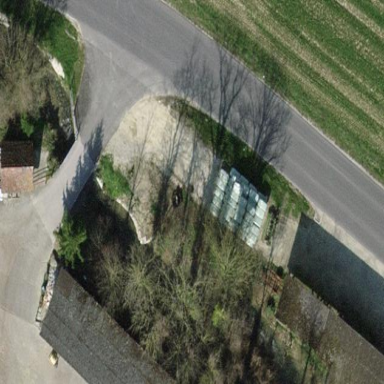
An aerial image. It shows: Farm building.